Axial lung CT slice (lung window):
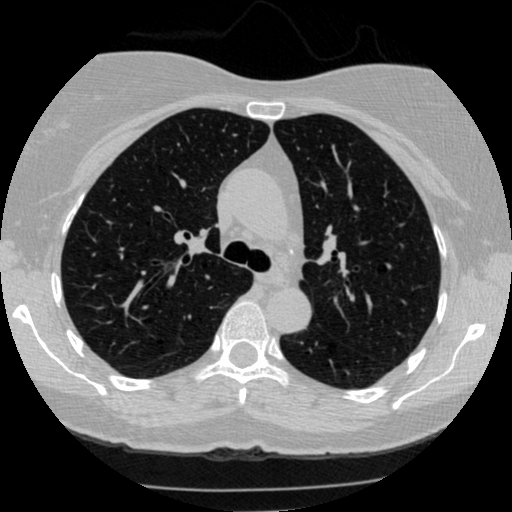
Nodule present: no